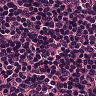
Metastatic tissue present: no